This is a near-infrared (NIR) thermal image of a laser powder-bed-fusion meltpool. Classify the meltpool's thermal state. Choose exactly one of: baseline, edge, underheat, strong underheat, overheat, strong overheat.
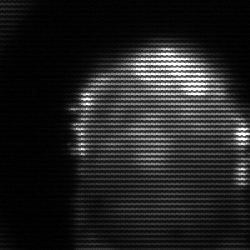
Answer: baseline